Field crop: maize
Growth stage: 1
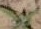
Species: atriplex